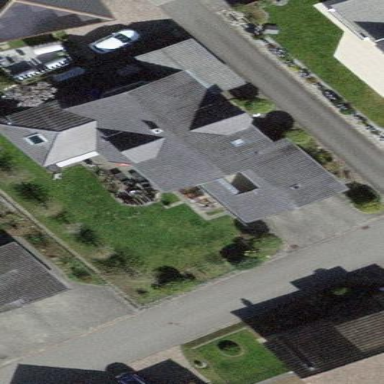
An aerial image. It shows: Building with tiled roof.